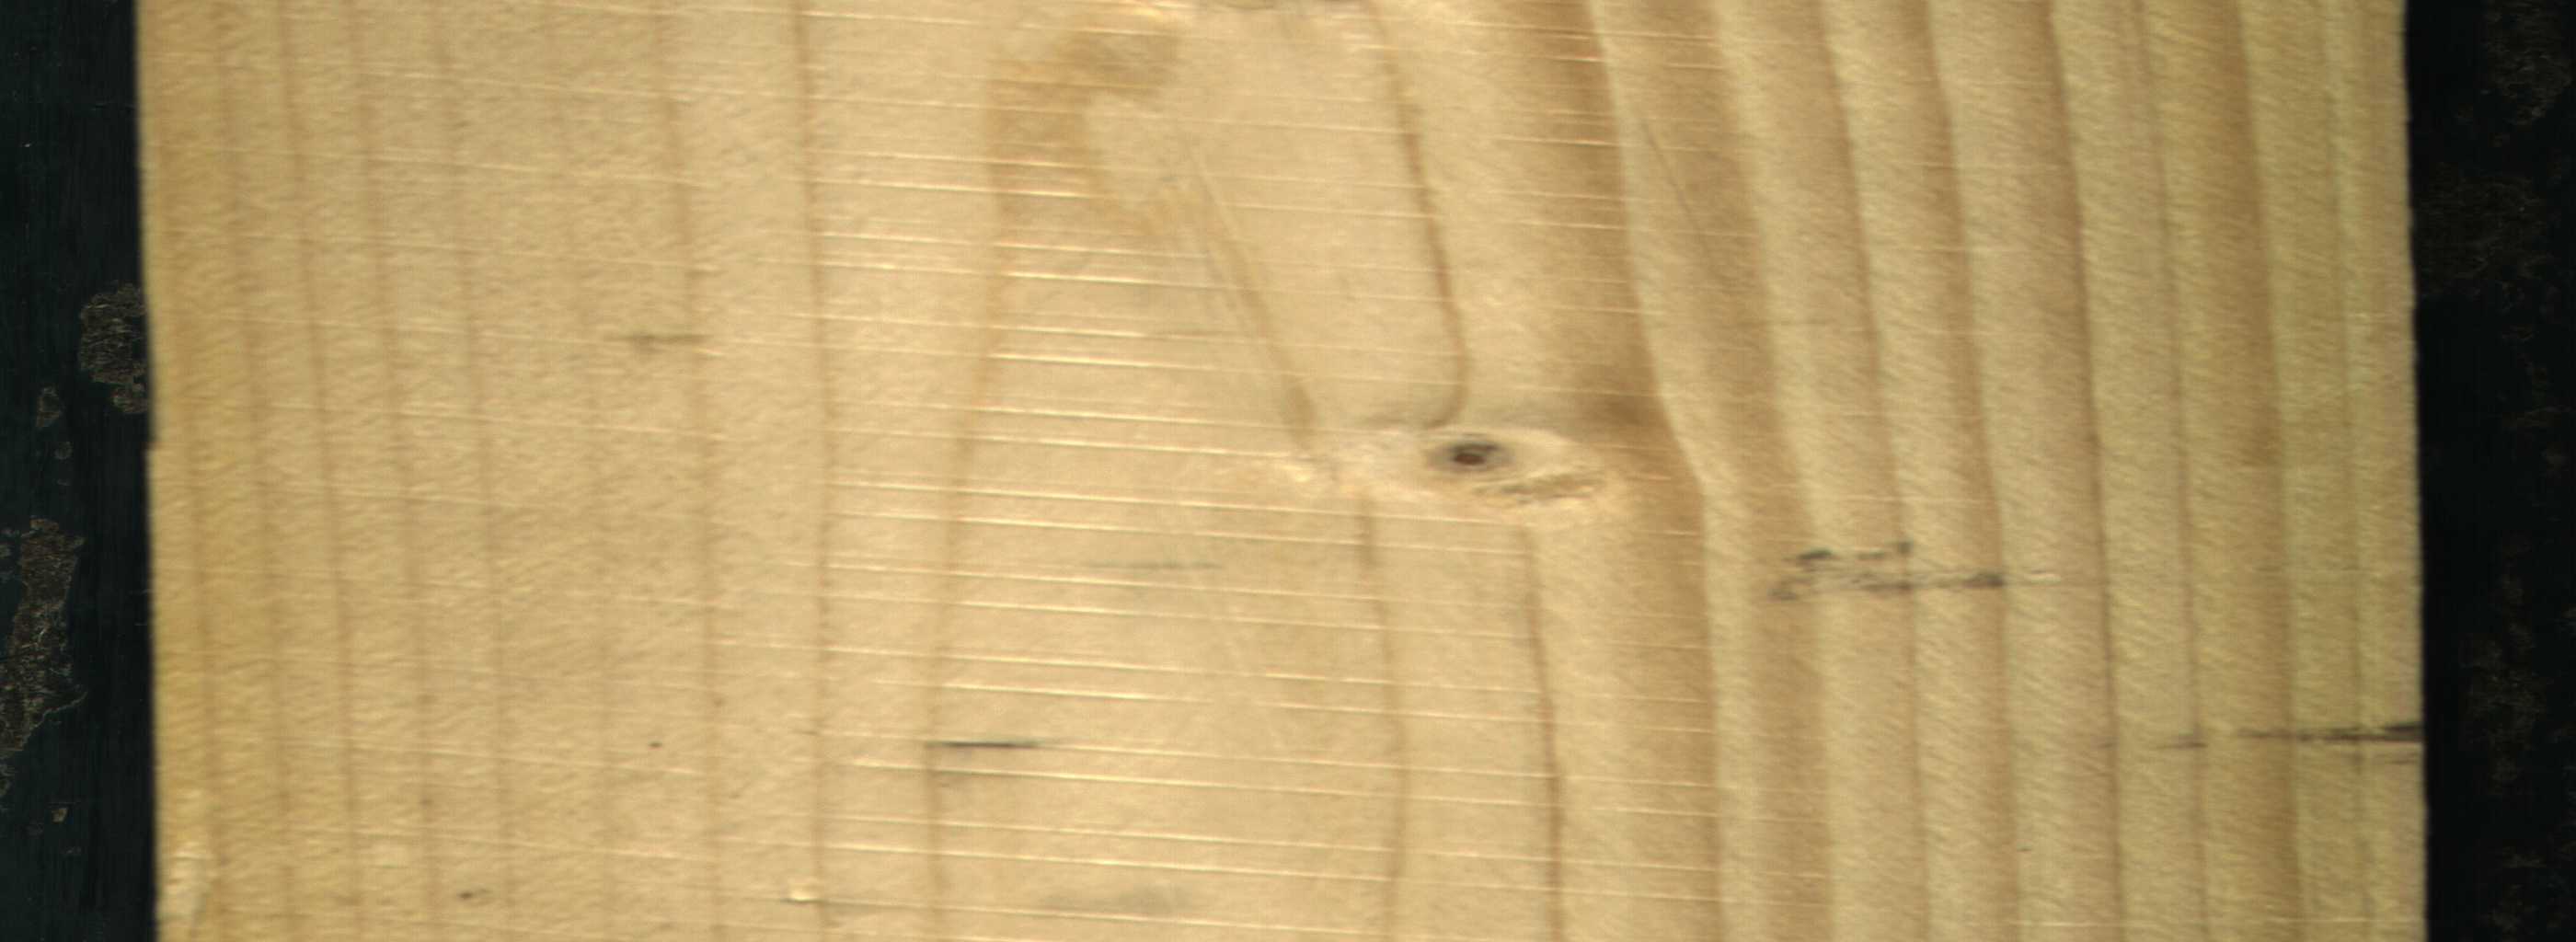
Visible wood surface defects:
Live_Knot